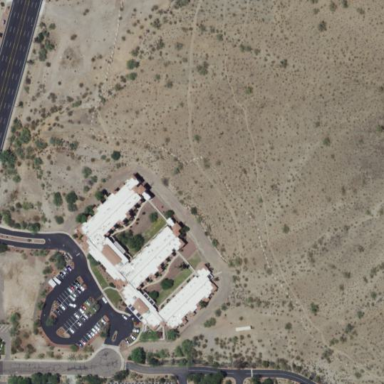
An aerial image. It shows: Nursing home building.